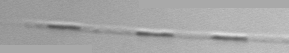
Label: Leptocylindrus